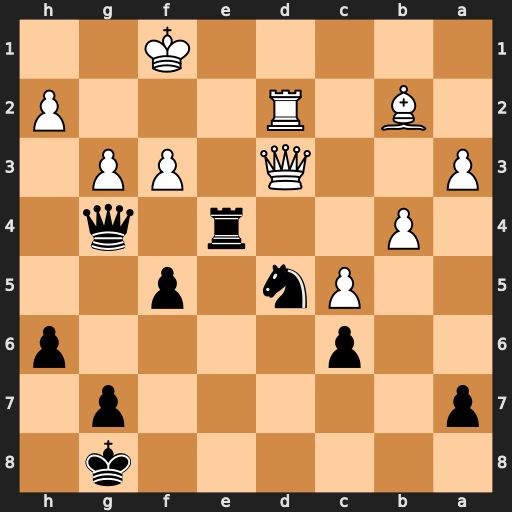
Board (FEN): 6k1/p5p1/2p4p/2Pn1p2/1P2r1q1/P2Q1PP1/1B1R3P/5K2
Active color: b
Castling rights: -
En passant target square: -
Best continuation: Qh3+ Rg2 Ne3+